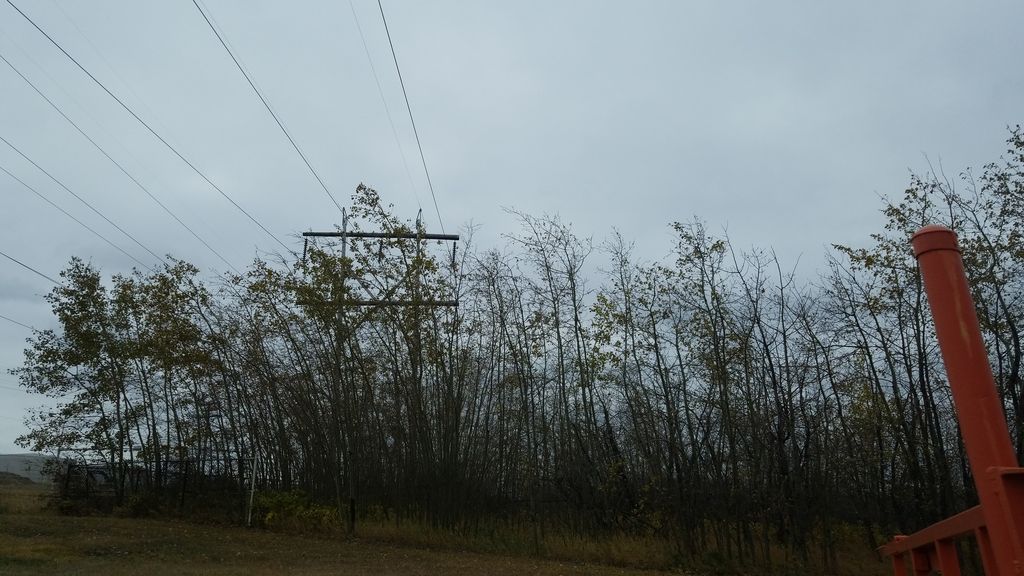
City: edmonton